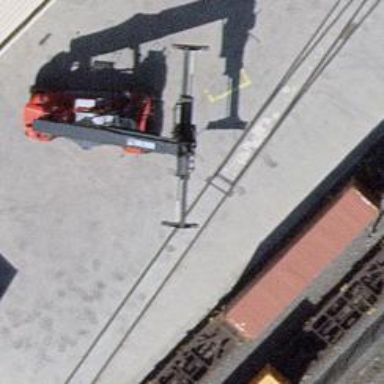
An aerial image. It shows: Railway switch.